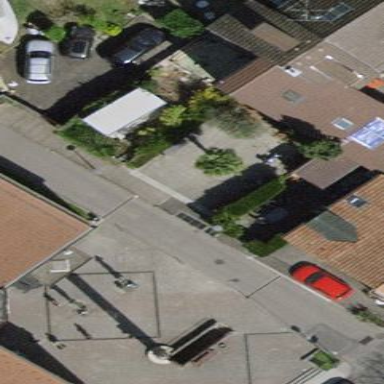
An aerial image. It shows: Garden enclosed by fence.